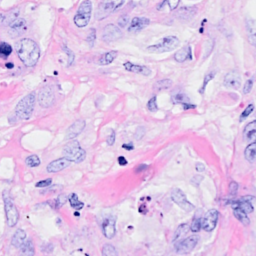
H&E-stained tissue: Breast